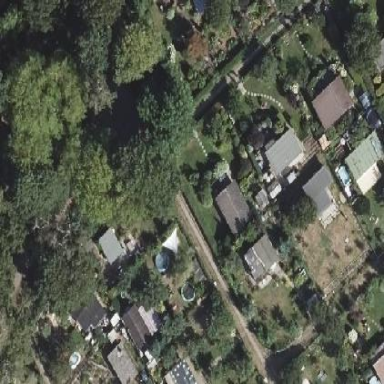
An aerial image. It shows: Plot within allotments.